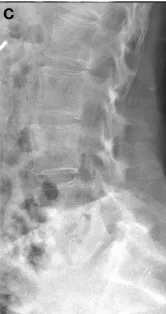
Patient 1. A 67-year-old woman with severe back pain presented after medical treatment of a polymicrobial sacral decubitus ulcer. Posterior-only decompression and fusion without formal debridement of the infected tissues was performed with pedicle screws at L2, L3, right L4, and S1 combined with S2AI screws (E,F); poor bone quality precluded instrumentation at L4 on the left and at L5.
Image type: radiology (x_ray)